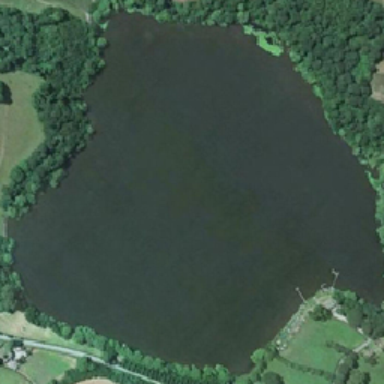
Around the pool is oasis .